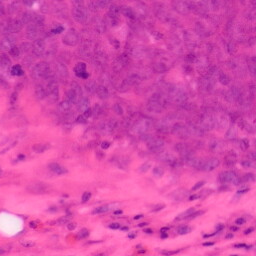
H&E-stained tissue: Colon